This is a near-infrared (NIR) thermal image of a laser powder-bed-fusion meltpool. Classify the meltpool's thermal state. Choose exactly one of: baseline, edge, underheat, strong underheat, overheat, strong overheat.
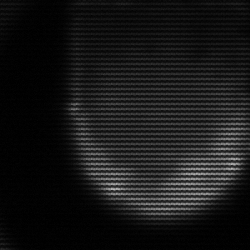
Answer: edge